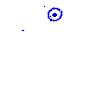
Particle: pion